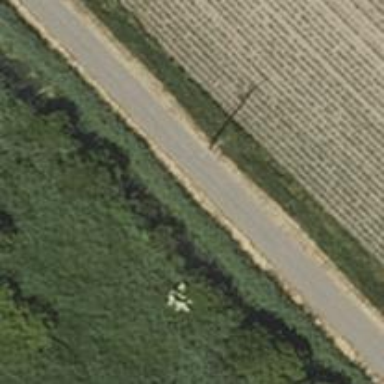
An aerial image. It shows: Minor power line with three cables.